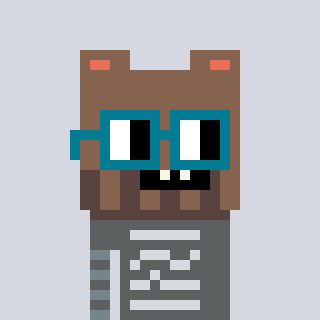
a pixel art character with square dark green glasses, a bear-shaped head and a teal-colored body on a cool background